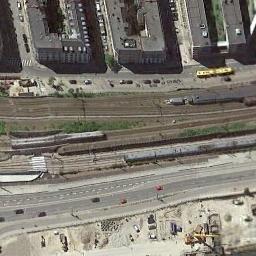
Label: railway